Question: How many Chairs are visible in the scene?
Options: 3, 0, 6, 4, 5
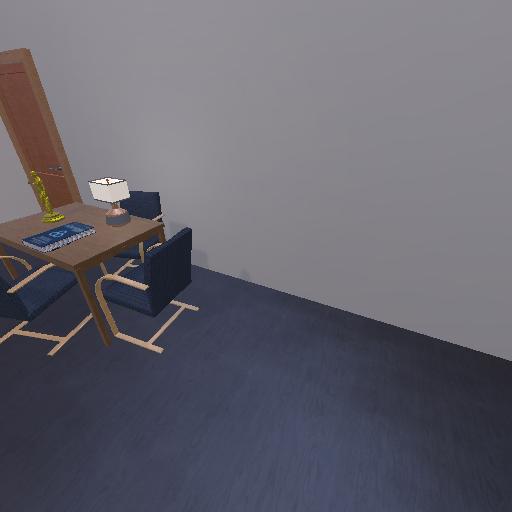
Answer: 3